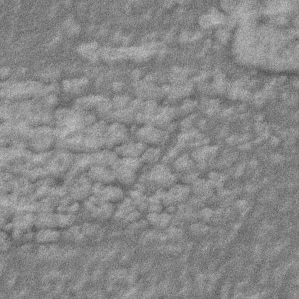
Label: frost